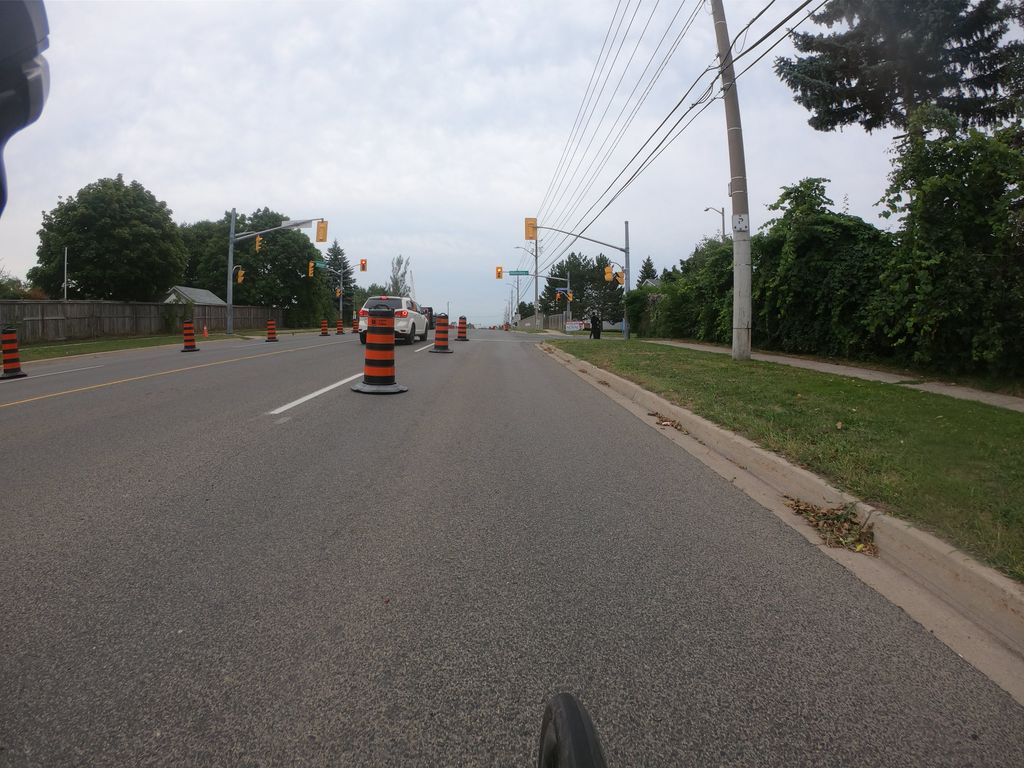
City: kitchener-waterloo